Current action and preconditions to check: trajectory_clear

Your task: For each precondition in the list above, predict whether it will hold at this action.

Consider the current scene as observed from the mobile robot's camera, and analyze the predicted future states of all dynamic agents (e.g., people, animals, vehicles, or any moving entities) within the NEXT SECOND.

IMPORTANT: Only answer "very likely" if you are absolutely certain—based on strong, clear evidence—that a dynamic agent will violate the precondition in the predicted future state. Do NOT answer "very likely" for unlikely, ambiguous, or low-probability risks.

Ask yourself for each precondition: Is there a high probability, with clear and convincing evidence, that the predicted future states of any dynamic agent will interfere with the predicted future state of the currently executing action within the NEXT SECOND, causing that precondition to fail?

Assess the risk level based on these predictions. Use "likely" or "very likely" if motions create a clear risk of interference.

Use "neutral" or "improbable" if agents are nearby but their predicted paths are clearly diverging or non-conflicting.

Failure Risk Categories: "very improbable", "improbable", "neutral", "likely", "very likely"

Answer Format: Output ONLY the probability_of_failure value from these categories: "very improbable", "improbable", "neutral", "likely", "very likely"

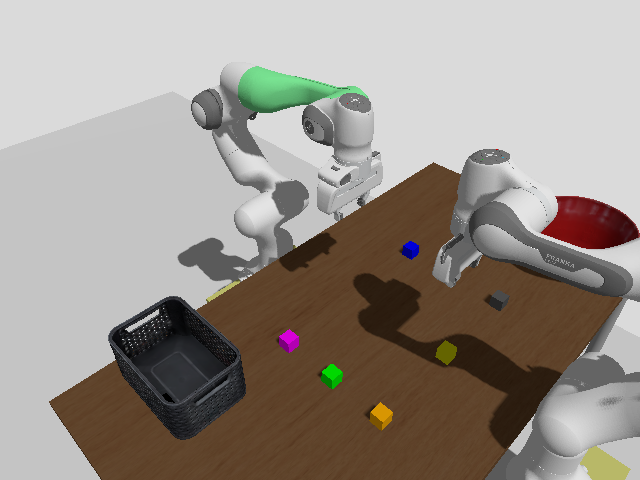

Answer: very improbable